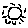
Label: sun